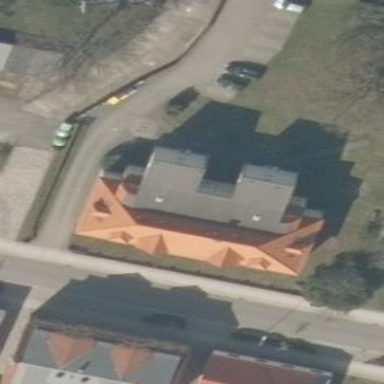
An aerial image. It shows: Hipped roof on apartment building.